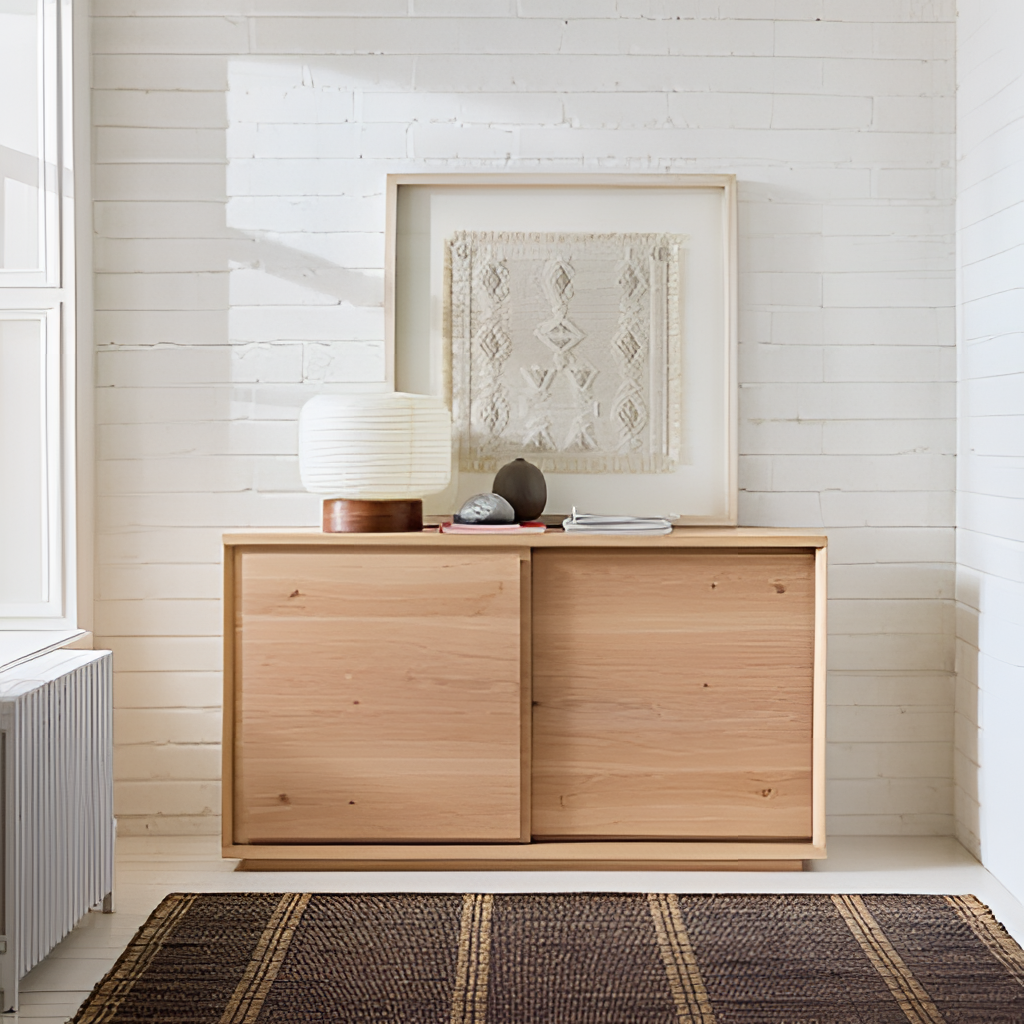
natural wood sideboard, living room, wood flooring, with plank pattern, brick wallpaper, with solid pattern, minimalist